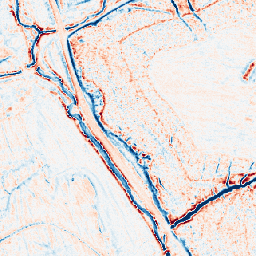
Category: edge_preserving
Decomposition family: anisotropic_diffusion
Decomposition parameters: iterations: 10
kappa: 10
gamma: 0.2
Upsampling method: area
Upsampling parameters: scale: 4
Upsampling scale: 4